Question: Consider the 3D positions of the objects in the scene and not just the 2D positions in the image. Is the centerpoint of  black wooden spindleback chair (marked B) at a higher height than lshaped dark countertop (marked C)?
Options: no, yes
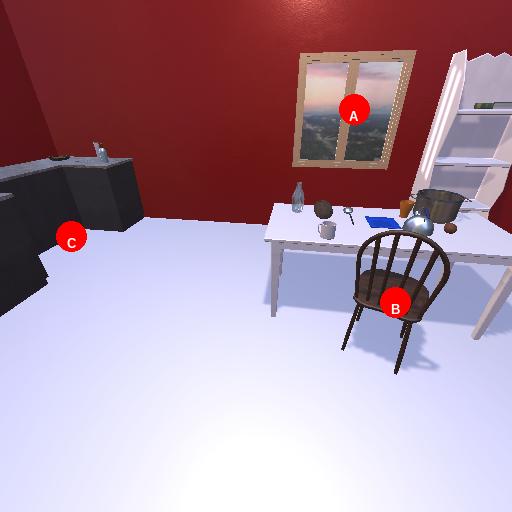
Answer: no